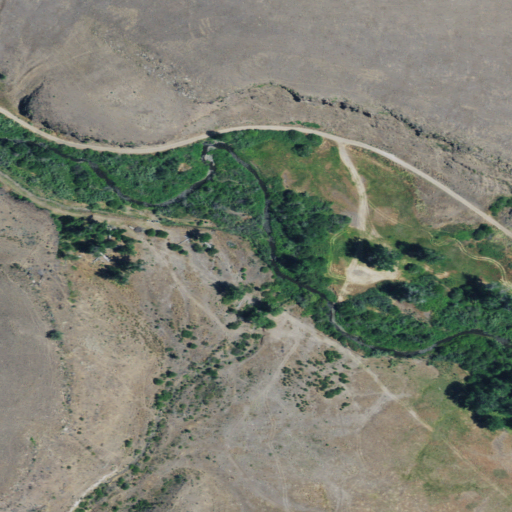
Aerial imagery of valley in Oregon named Water Gulch containing grassland, shrub, herbaceous wetlands, and woody wetlands